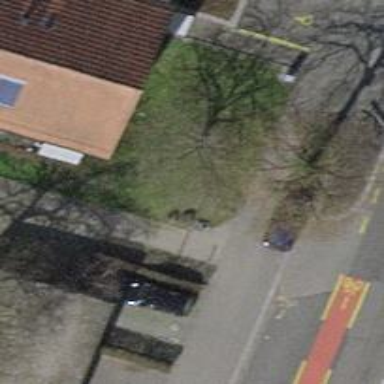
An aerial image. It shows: Bollard.